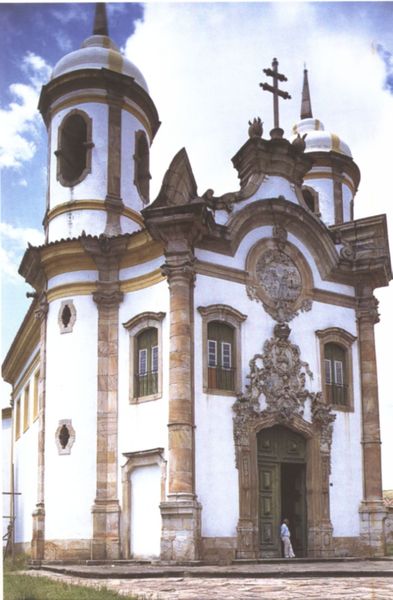
Titel: Sao Francisco de Assis
Künstler: Aleijadinho
Standort: Ouro Preto, Sao Francisco de Assis (Amerika - Brasilien)
Schlagwörter: himmel, weiß, wolken, fenster, geschwungen, säule, säulen, tür, gebäude, architektur, barock, mensch, kirche, spitzen, turm, balkon, fassade, zwei, pilaster, foto, eingang, bayern, kreuz, türme, portal, wappen, sandstein, chor, kapelle, konvex, emblem, orthodox, konvav